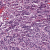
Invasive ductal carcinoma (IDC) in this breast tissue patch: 1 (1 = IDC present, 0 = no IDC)